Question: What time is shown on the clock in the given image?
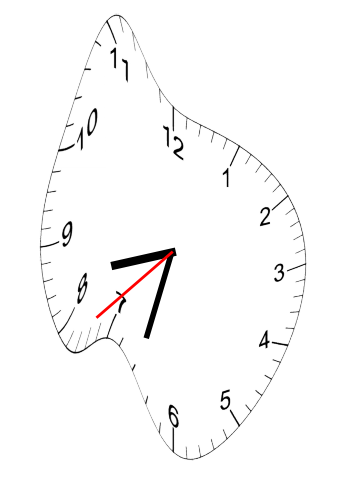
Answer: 08:32:38